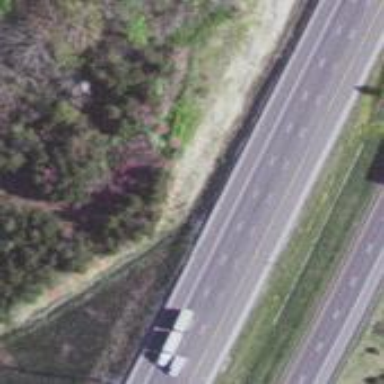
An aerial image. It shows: Asphalt motorway.